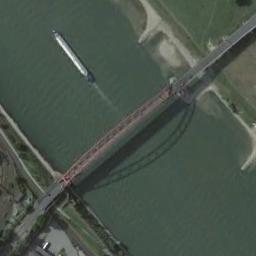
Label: bridge